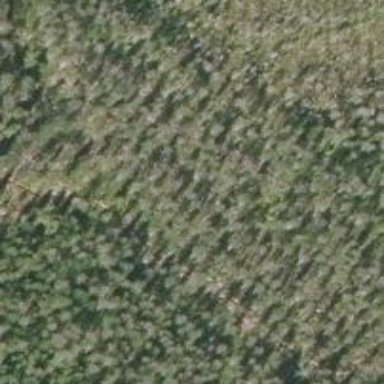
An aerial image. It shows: Woodland with needle-leaved trees.